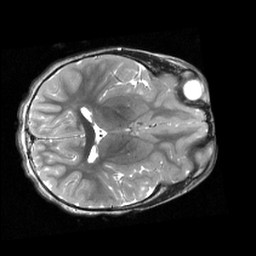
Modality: T2w
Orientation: axial
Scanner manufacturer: siemens
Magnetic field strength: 3 T
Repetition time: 7.14 s
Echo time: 0.109 s